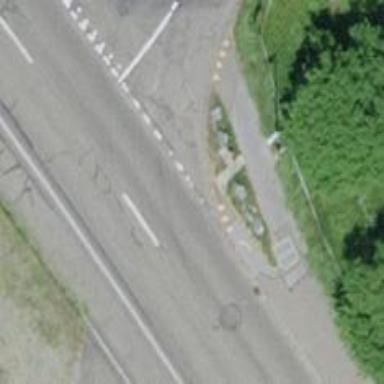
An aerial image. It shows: Bus stop with stop position for public transport.